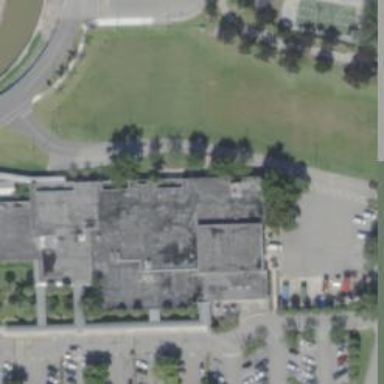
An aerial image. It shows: University building.